【题型】解答题　【知识点】平面几何　【难度】easy
如图, $A$、$B$、$C$、$D$ 在 $\odot O$ 上, $AB // CD$, 经过圆心 $O$ 的线段 $EF \perp AB$ 于点 $F$, 与 $CD$ 交于点 $E$, 已知 $\odot O$ 半径为 $5$。

(1) 若 $AB = 6$, $CD = 8$, 求 $EF$ 的长；

(2) 若 $CD = 4\sqrt{6}$, 且 $EF = BF$, 求弦 $AB$ 的长；
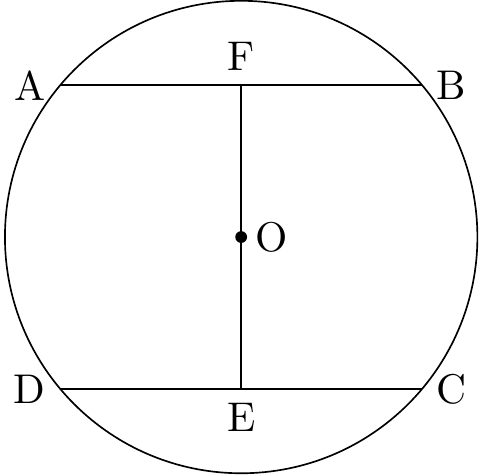
【解答】
解：
(1) 连接 $AO$ 和 $DO$,

$\because EF \perp AB$, 且 $EF$ 过圆心,

$\therefore AF = \frac{1}{2} AB = 3$,

$\because AO = 5$,

$\therefore OF = \sqrt{AO^2 - AF^2} = 4$,

$\because AB // CD$,

$\therefore EF \perp CD$,

同理 $DE = \frac{1}{2} CD = 4$,

$OE = \sqrt{OD^2 - DE^2} = 3$,

$\therefore EF = OF + OE = 4 + 3 = 7$；

(2) 如图, 连接 $BO$ 和 $DO$,

$\because CD = 4\sqrt{6}$,

$\therefore DE = 2\sqrt{6}$,

$\therefore OE = \sqrt{OD^2 - DE^2} = 1$,

设 $EF = BF = x$, 则 $OF = x - 1$,

在 $Rt\triangle OBF$ 中, $OF^2 + BF^2 = BO^2$,

$(x - 1)^2 + x^2 = 25$, 解得 $x_1 = 4$, $x_2 = -3$(舍去),

$\therefore BF = 4$,

$AB = 2BF = 8$．
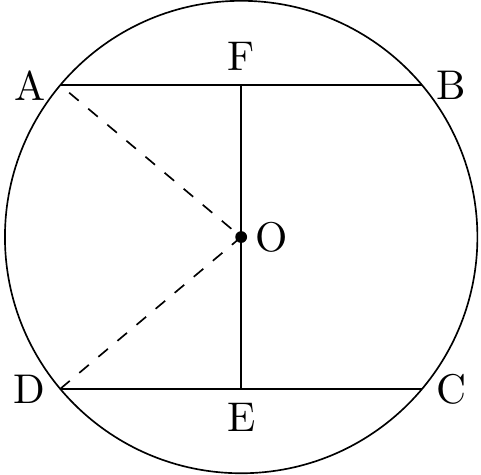
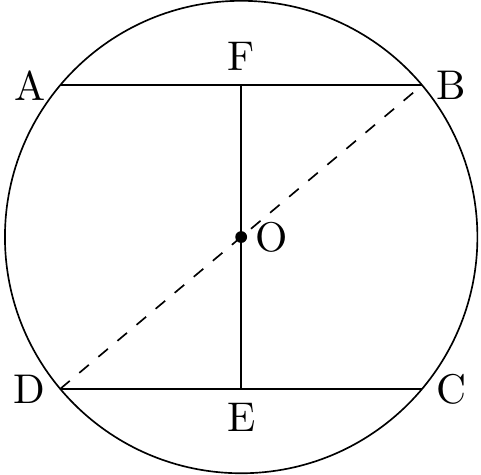